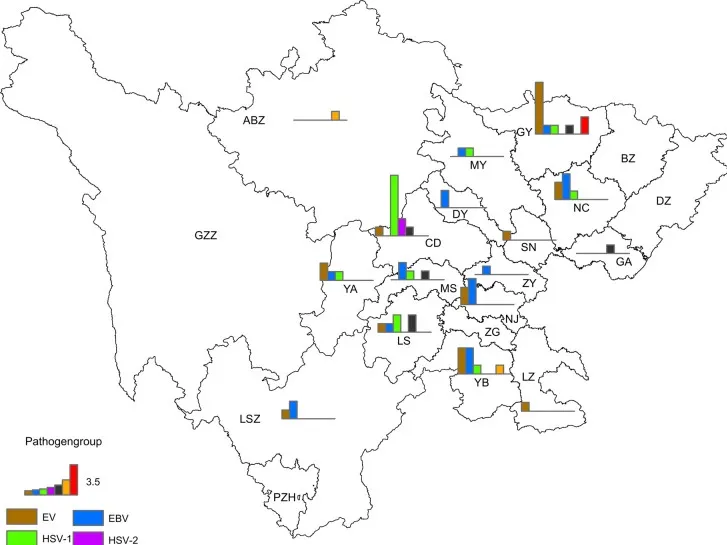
Geographical distribution of non-JE cases with confirmed pathogens in the Sichuan province of China (2012-2022).
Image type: radiology (ultrasound)